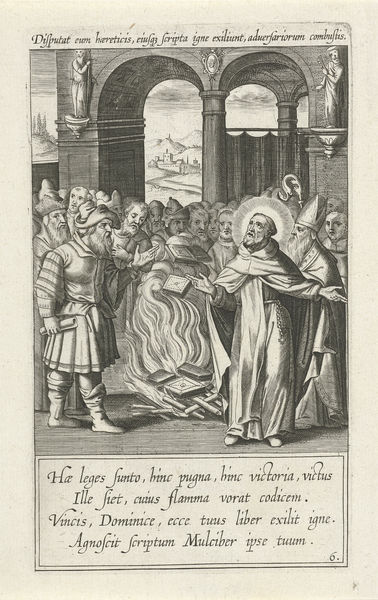
Titel: Mirakel van de heilige Dominicus bij de Abigenzen
Künstler: Theodoor Galle
Standort: Amsterdam
Institution: Rijksmuseum
Schlagwörter: männer, säulen, schrift, bischof, buch, druck, heiligenschein, tempel